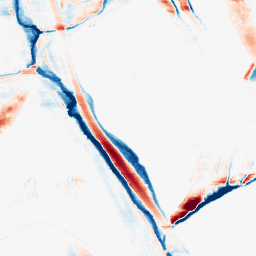
Category: morphological
Decomposition family: morphological_ellipse
Decomposition parameters: operation: average
width: 5
height: 30
Upsampling method: bicubic
Upsampling parameters: scale: 8
Upsampling scale: 8